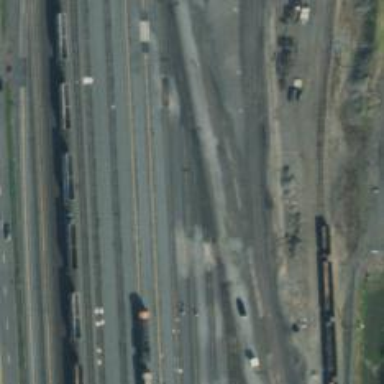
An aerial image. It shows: Railway yard used for servicing trains.